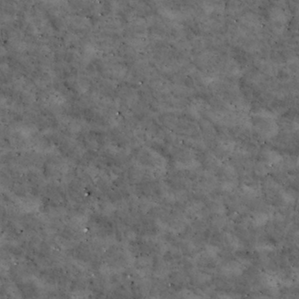
Label: non_frost